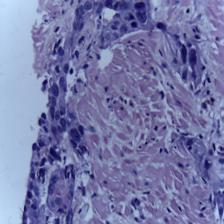
Diagnosis: OSCC